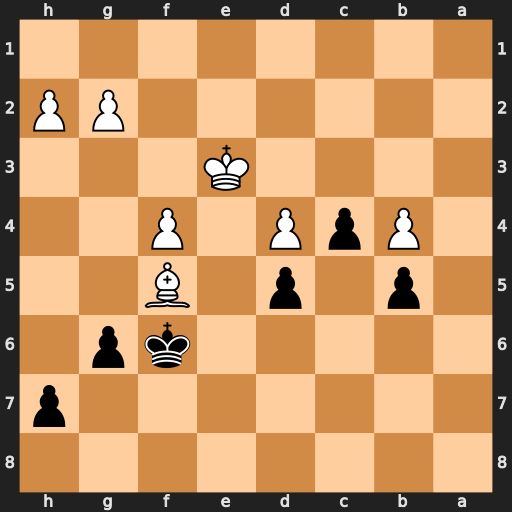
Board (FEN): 8/7p/5kp1/1p1p1B2/1PpP1P2/4K3/6PP/8
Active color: b
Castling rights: -
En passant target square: -
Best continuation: Kxf5 Kf3 h5